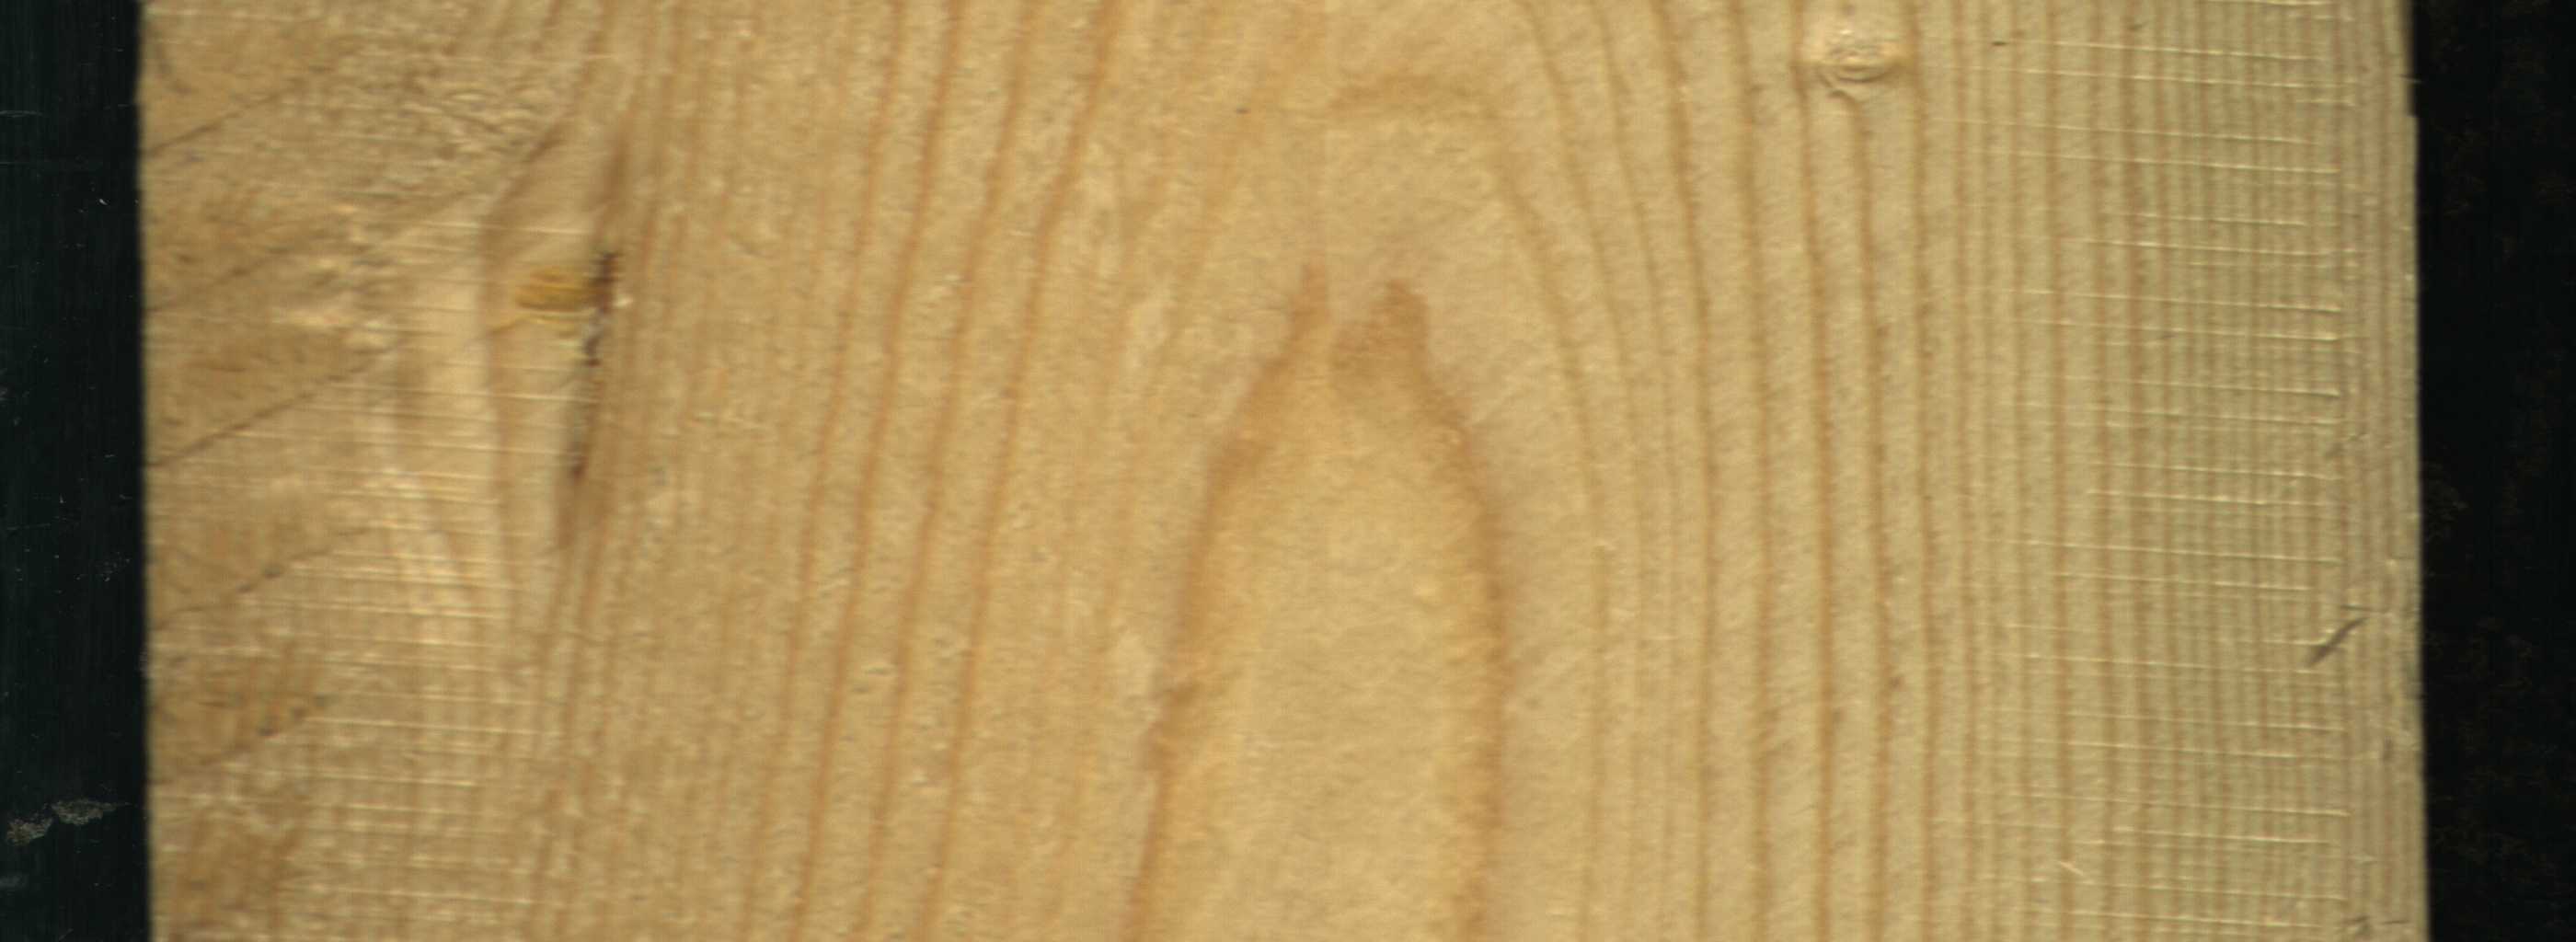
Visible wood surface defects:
resin